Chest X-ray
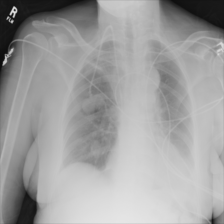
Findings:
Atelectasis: positive
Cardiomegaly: negative
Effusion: negative
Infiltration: negative
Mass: negative
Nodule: negative
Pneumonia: negative
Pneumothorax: negative
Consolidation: negative
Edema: negative
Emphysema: negative
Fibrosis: negative
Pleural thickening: negative
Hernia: negative